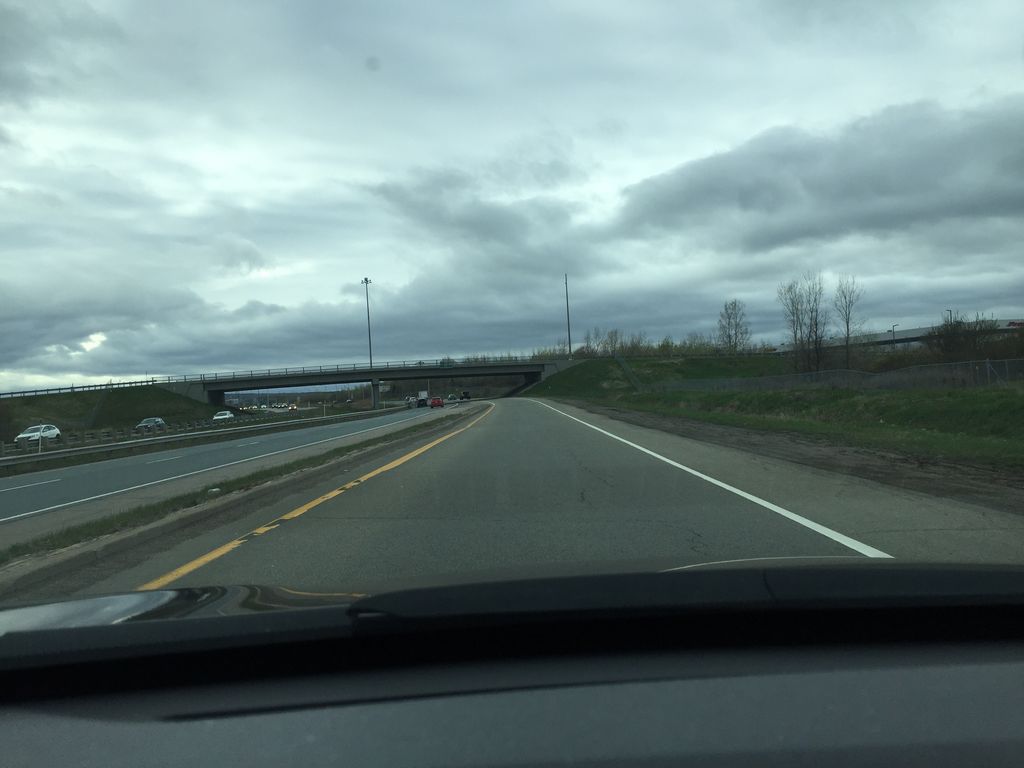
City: quebec_city